Question: In a console application, I have a SQL Server CE database which I am accessing using Entity Framework. Why is the hash value of the '.sdf' database changing after a read only operation?
'''
class Program
{
static void Main(string[] args)
{
string fileName = @" C:\...in\Debug\exportedDb.sdf";
Console.WriteLine("The Hash Before is -->"+ComputeHash(fileName));
using (var context = new DbaseEntities())
{
Console.WriteLine(context.ANNEES.First().ANNEE_UNIVERSITAIRE);
}
Console.WriteLine("The Hash After is -->" + ComputeHash(fileName));
Console.ReadLine();
}
public static string ComputeHash(string fileName)
{
var hash = "";
using (var md5 = MD5.Create())
{
using (var stream = File.OpenRead(fileName))
{
hash = BitConverter.ToString(md5.ComputeHash(stream));
}
return hash;
}
}
}
'''
The above code gives returns these results :

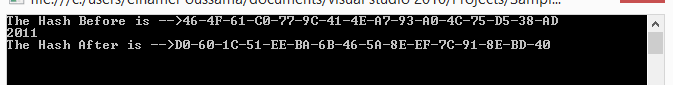
Answer: When the SQL CE engine does sorting and other internal operations, they can be written to temporary tables/objects in the database file.
BUT, you can prevent this from happening by changing your connection string. Add Mode = Read Only to your connection string.
'''
Data Source=C:\data\mydb.sdf;Mode=Read Only
'''